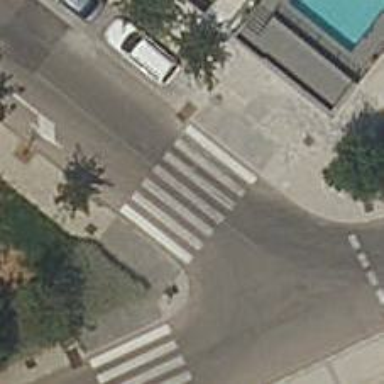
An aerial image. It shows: Marked road crossing.